Current action and preconditions to check: path_clear

Your task: For each precondition in the list above, predict whether it will hold at this action.

Consider the current scene as observed from the mobile robot's camera, and analyze the predicted future states of all dynamic agents (e.g., people, animals, vehicles, or any moving entities) within the NEXT SECOND.

IMPORTANT: Only answer "very likely" if you are absolutely certain—based on strong, clear evidence—that a dynamic agent will violate the precondition in the predicted future state. Do NOT answer "very likely" for unlikely, ambiguous, or low-probability risks.

Ask yourself for each precondition: Is there a high probability, with clear and convincing evidence, that the predicted future states of any dynamic agent will interfere with the predicted future state of the currently executing action within the NEXT SECOND, causing that precondition to fail?

Assess the risk level based on these predictions. Use "likely" or "very likely" if motions create a clear risk of interference.

Use "neutral" or "improbable" if agents are nearby but their predicted paths are clearly diverging or non-conflicting.

Failure Risk Categories: "very improbable", "improbable", "neutral", "likely", "very likely"

Answer Format: Output ONLY the probability_of_failure value from these categories: "very improbable", "improbable", "neutral", "likely", "very likely"

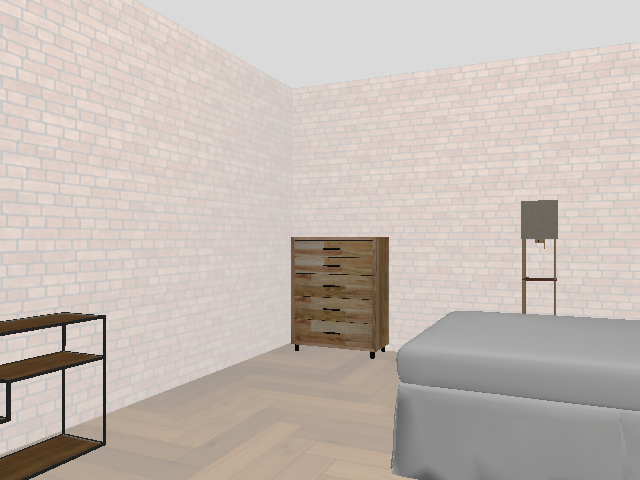

Answer: very improbable